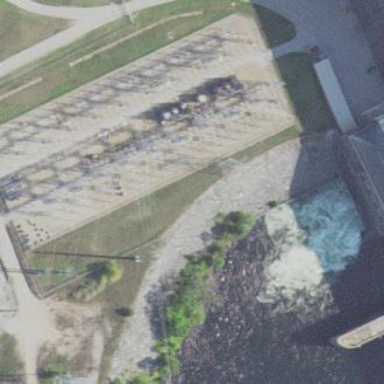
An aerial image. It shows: Transmission-level power substation.